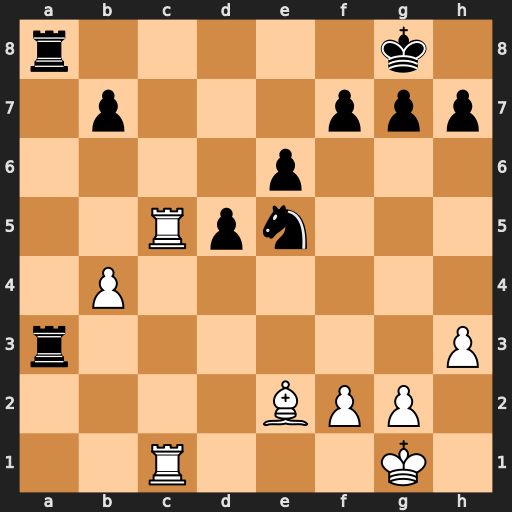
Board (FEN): r5k1/1p3ppp/4p3/2Rpn3/1P6/r6P/4BPP1/2R3K1
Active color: w
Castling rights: -
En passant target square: -
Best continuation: Rc8+ Rxc8 Rxc8#